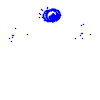
Particle: electron